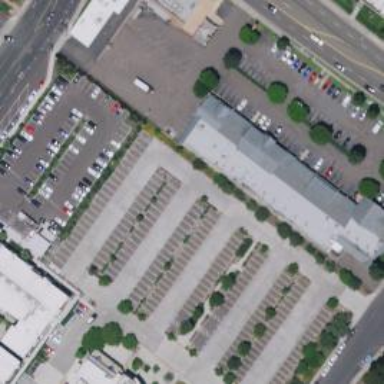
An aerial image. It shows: Commercial building.